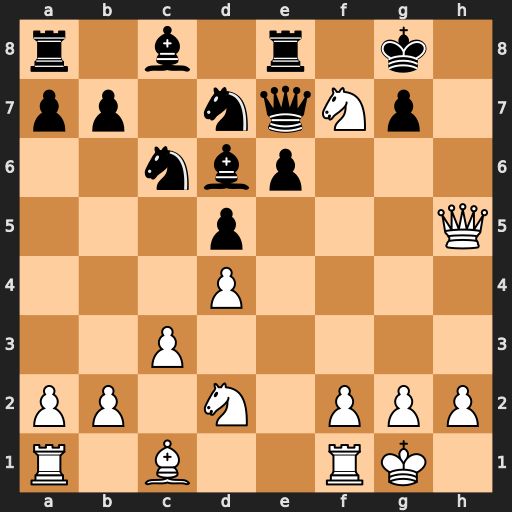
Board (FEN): r1b1r1k1/pp1nqNp1/2nbp3/3p3Q/3P4/2P5/PP1N1PPP/R1B2RK1
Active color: w
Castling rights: -
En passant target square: -
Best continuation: Nxd6 Nf6 Nxc8